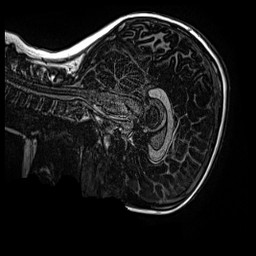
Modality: MP2RAGE
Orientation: sagittal
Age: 10
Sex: female
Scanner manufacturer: siemens
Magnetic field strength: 3 T
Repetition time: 4 s
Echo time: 0.00299 s